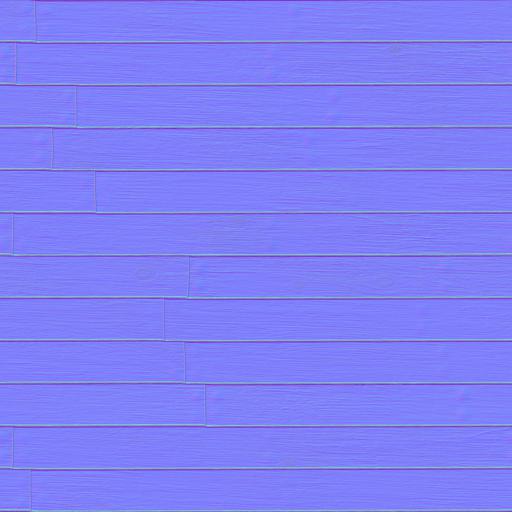
planks